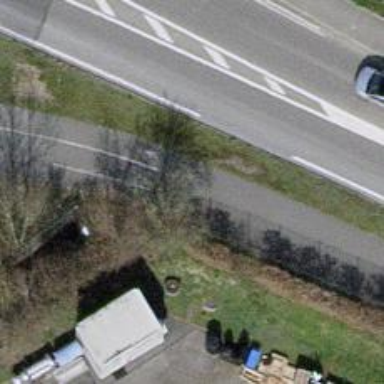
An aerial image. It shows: Asphalt road designated as cycleway. Both the cycleway and the footway have asphalt surfaces.